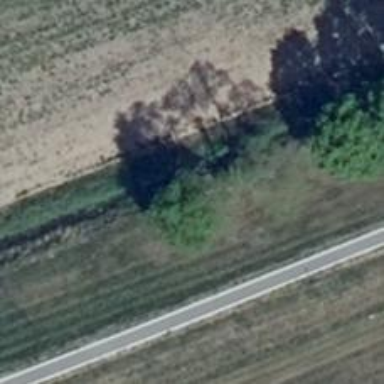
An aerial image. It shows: Deciduous tree with broadleaved leaves.